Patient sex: M
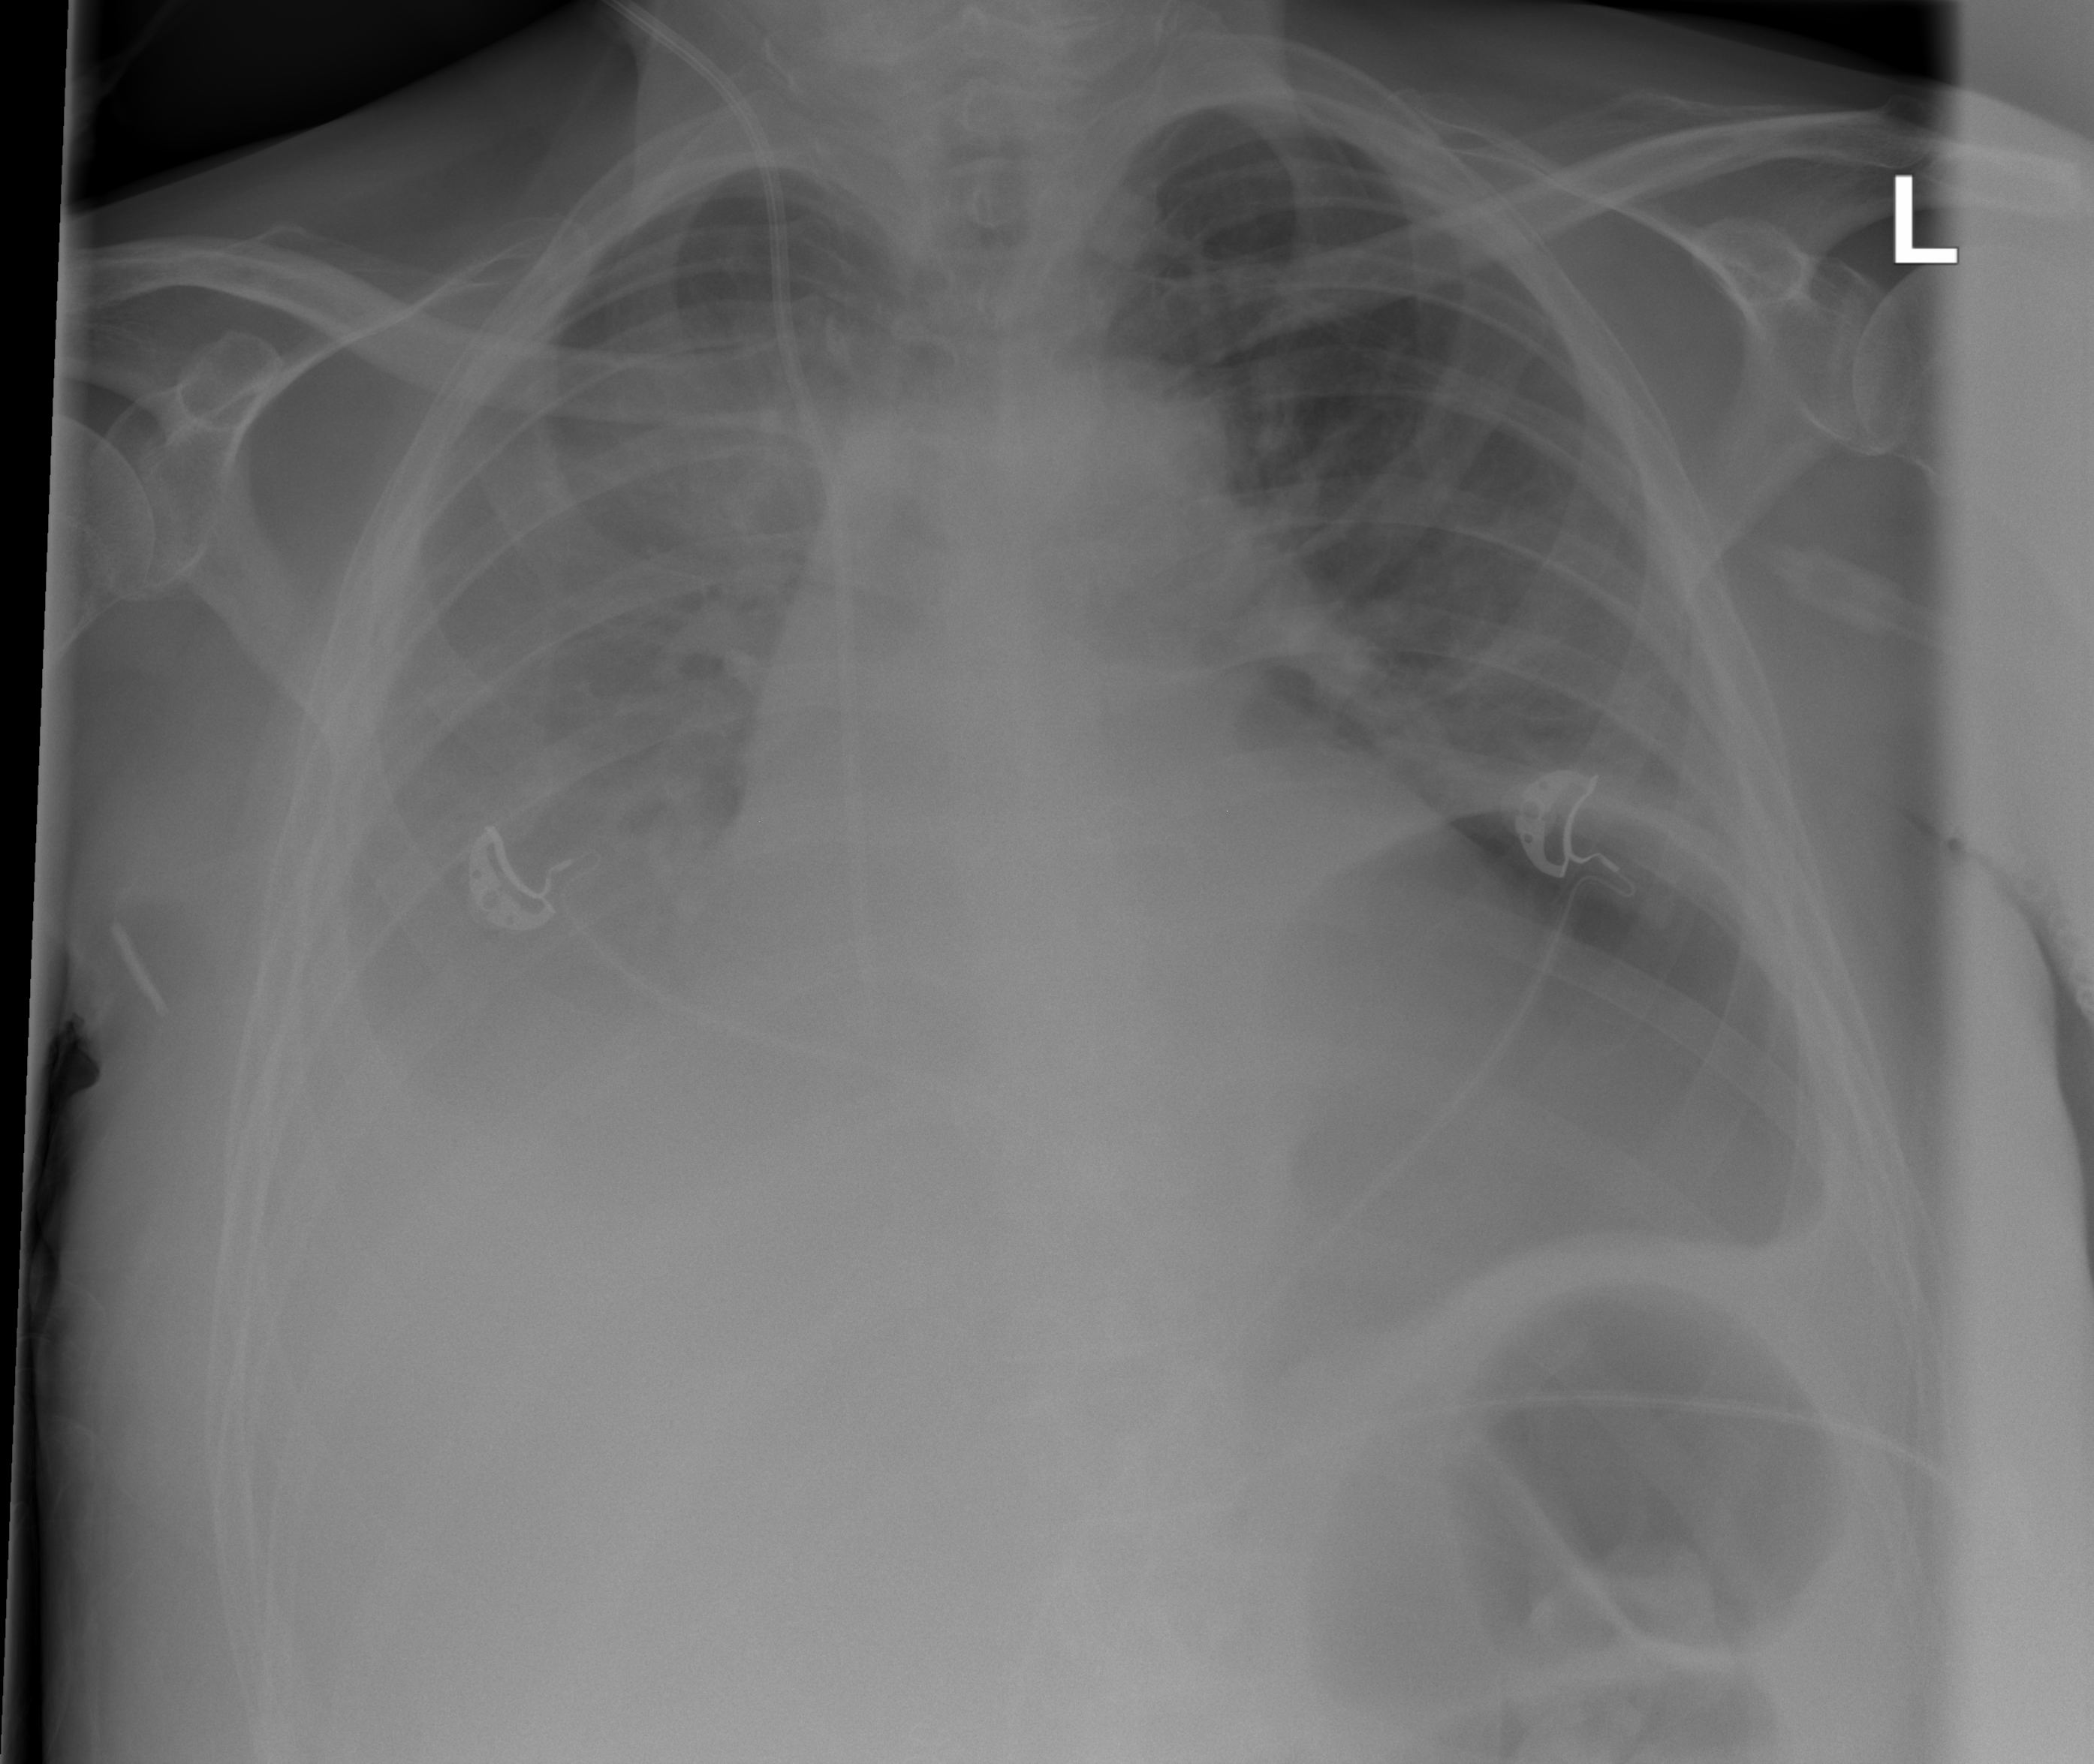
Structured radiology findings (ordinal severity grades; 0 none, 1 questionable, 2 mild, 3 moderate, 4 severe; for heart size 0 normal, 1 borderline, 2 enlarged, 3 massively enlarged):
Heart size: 0
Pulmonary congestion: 0
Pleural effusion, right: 3
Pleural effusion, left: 2
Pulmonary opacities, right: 0
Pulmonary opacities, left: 0
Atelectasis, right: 2
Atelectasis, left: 2